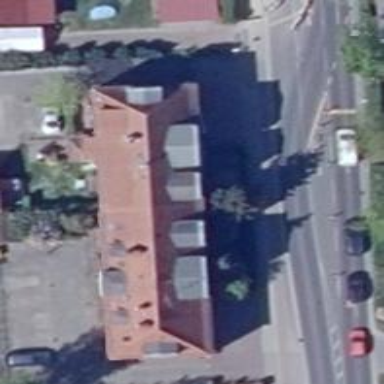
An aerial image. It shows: Bakery.